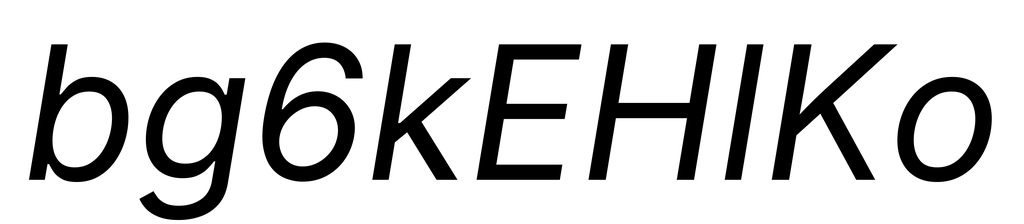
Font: Inter-Italic_Italic